Question: I'm making a custom theme in tumblr for my personal portfolio.
I'm trying to implement this . So i thought in tumblr i could divide the blue posts in ODD and the red ones in EVEN. In my file, the HTML and CSS work just fine but in tumblr I'm having a bit problems with this.

HTML:
'''
{block:posts}
{block:odd}
<div id="main-container" >
{block:Photo}
<div class="post-wrapper">
<div style="background: url('{PhotoURL-HighRes}') center center no-repeat; width: 250px;
height: 420px;
float: left;"></div>
</div>
{/block:Photo}
</div>
{/block:odd}
{block:Even}
<div id="main-container_bot">
{block:Photo}
<div class="post-wrapper_bot">
<div style="background: url('{PhotoURL-HighRes}') center
center no-repeat; width: 250px;
height: 420px;
float: left;"></div>
</div>
{/block:Photo}
</div>
{/block:Even}
{/block:posts}
'''
CSS:
'''
#main-container {
background-color:#fff;
margin-left:422px;
margin-top:150px;
}
.post-wrapper {
position: relative;
width: 250px;
height: 420px;
float: left;
background-color:blue;
-webkit-clip-path: polygon(50% 100%, 100% 50%, 50% 0, 0 50%);
-webkit-background-size: cover;
-moz-background-size: cover;
-o-background-size: cover;
background-size: cover;
}
#main-container_bot {
margin-left:547px;
margin-top:210px;
position:absolute;
}
.post-wrapper_bot {
position: relative;
width: 250px;
height: 420px;
float: left;
background-color:red;
-webkit-clip-path: polygon(50% 100%, 100% 50%, 50% 0, 0 50%);
-webkit-background-size: cover;
-moz-background-size: cover;
-o-background-size: cover;
background-size: cover;
}
'''
This works just fine outside tumblr, but in tumblr, doesnt work. I think that problably its about this "position:absolute;" but i realy dont have a clue how to fix it. Please can anyone help me fixing this?
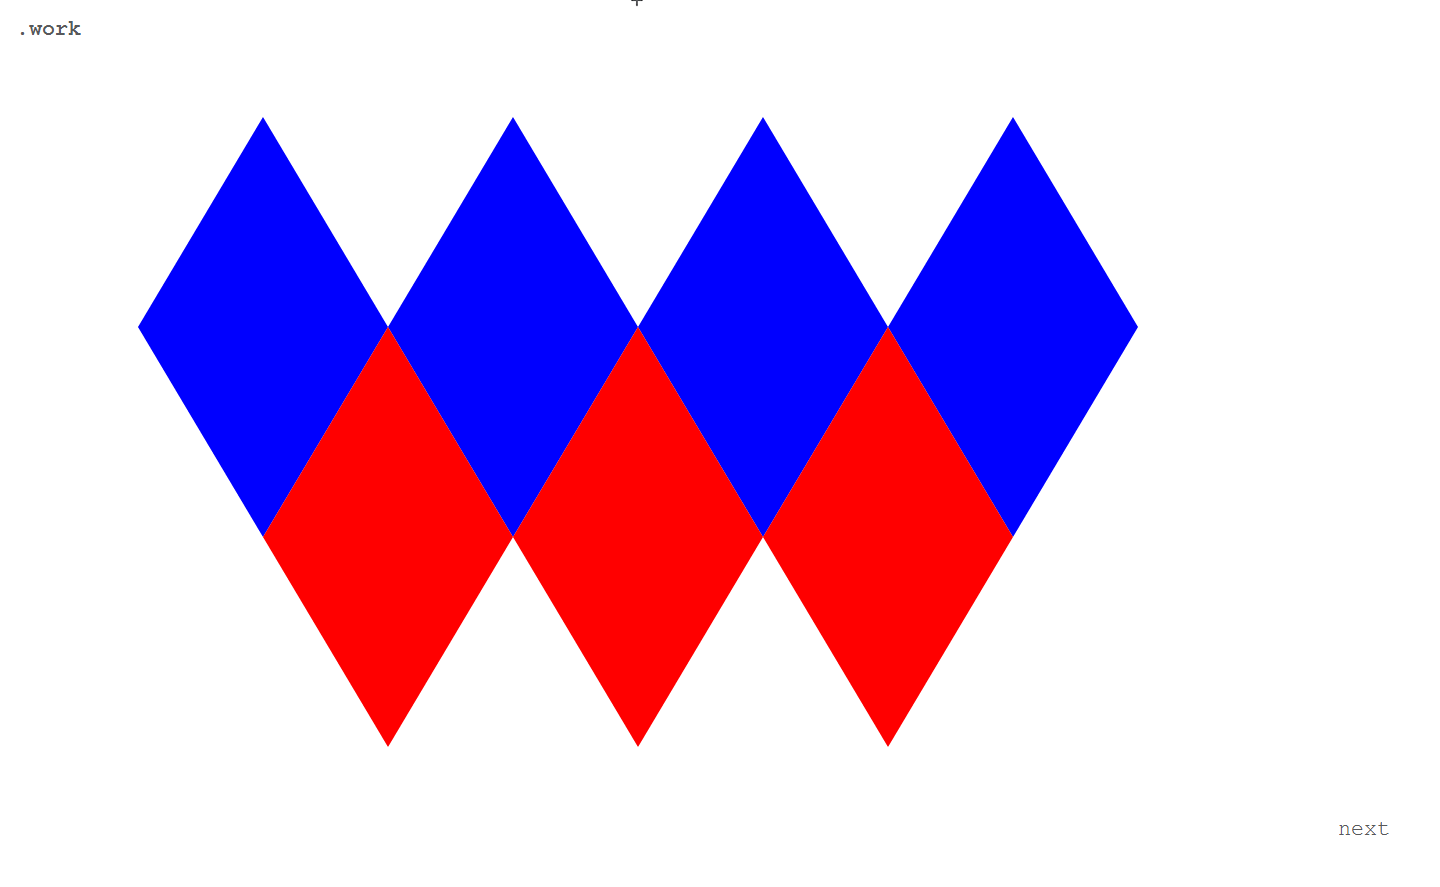
Answer: ## Working Example
'''
<div id="content">
{block:Posts}
{block:Photo}
<div class="wrapper-{block:Odd}top{/block:Odd}{block:Even}bot{/block:Even}">
<img src="{PhotoURL-HighRes}" alt="{PhotoAlt}" />
</div>
{/block:Photo}
{/block:Posts}
</div>
'''
'''
#content {
background-color:#fff;
width: 1000px;
}
.wrapper-top {
position: absolute;
width: 250px;
height: 420px;
display: inline-block;
background-color:blue;
-webkit-clip-path: polygon(50% 100%, 100% 50%, 50% 0, 0 50%);
-webkit-background-size: cover;
-moz-background-size: cover;
-o-background-size: cover;
background-size: cover;
}
.wrapper-bot {
position: relative;
display: inline-block;
width: 250px;
height: 420px;
top: 210px;
left: 125px;
background-color:red;
-webkit-clip-path: polygon(50% 100%, 100% 50%, 50% 0, 0 50%);
-webkit-background-size: cover;
-moz-background-size: cover;
-o-background-size: cover;
background-size: cover;
}
#content img {
height: 420px;
width: 250px;
}
'''
Here is a <URL> to demonstrate.
Now, all that said, you're going to run into trouble if a photo doesn't have a HighRes URL and you'll have to figure out how to deal with non-photo posts.